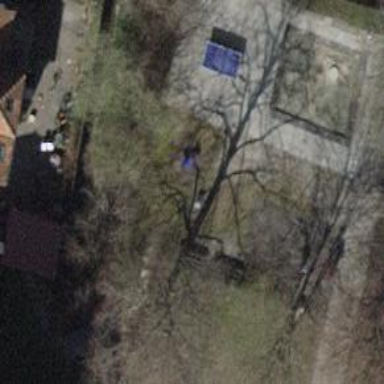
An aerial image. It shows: Brown bench.